Question: Can anyone help me out with background-color on some text.
I would like the background color to have about 40-50% of the text's height and to follow up the rest of the text if the text breaks up into another row. Any ideas?
I have tried to play around with the ':before' and ':after' selectors, but I unfortunately did not get the result I wanted.
I have also tried to use span within h1 tag, giving it background color and specific height, but nothing aswell.
Any ideas on this one?
I want background color to have about 40-50% of the text's height
I want to achieve essentially this:

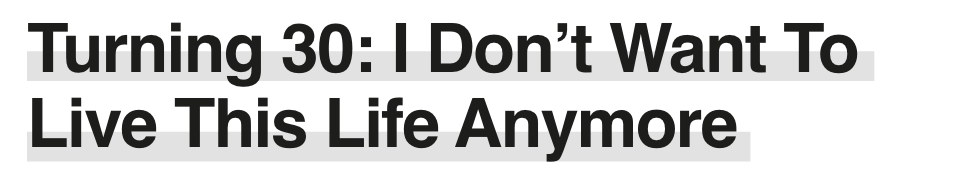
Answer: Not sure if i have read your question correctly, however you want a text tag to have a background color you could always put the background on the parent element or use padding on the text tag.
'''
<h1 style="padding: 2em; background: red;">Sample Text</h1>
'''
Or
'''
<div style="padding: 2em; background: red;">
<p>Sample Text</p>
</div>
'''
Is this what you're trying to achieve?
Edit: The below is what you're looking for.
'''
.container {
width: 50%;
margin-left: auto;
margin-right: auto;
}
.half-highlight {
font-size: 30px;
background-image: linear-gradient(to right, transparent 50%, green 50%);
background-origin: 0;
background-size: 200% 50%;
background-repeat: repeat-x;
background-position: 0 100%;
transition: background-position 0.5s;
}
.half-highlight {
background-position: -100% 100%;
}
'''
'''
<div class="container">
<span class="half-highlight">
Lorem ipsum dolor sit amet, consectetur adipisicing elit. Repudiandae, error tenetur, nihil tempore illum nulla aliquid debitis nostrum sequi harum possimus commodi unde iusto rerum temporibus? Consequatur porro cumque similique.
</span>
</div>
<div class="test"></div>
'''